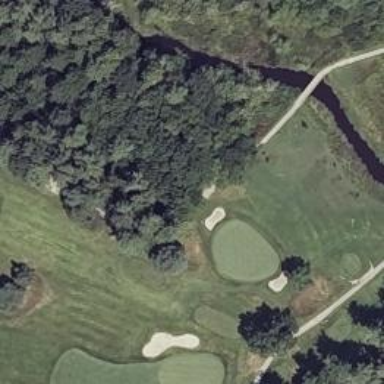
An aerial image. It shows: Golf cartpath that is also road path.